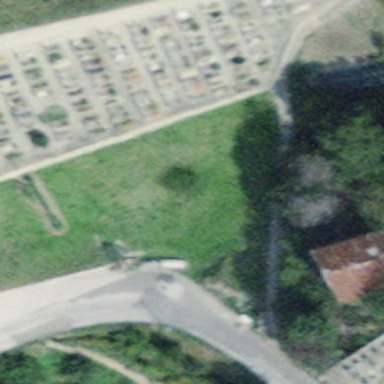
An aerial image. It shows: Cemetery.